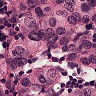
Metastatic tissue present: yes